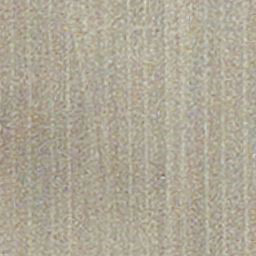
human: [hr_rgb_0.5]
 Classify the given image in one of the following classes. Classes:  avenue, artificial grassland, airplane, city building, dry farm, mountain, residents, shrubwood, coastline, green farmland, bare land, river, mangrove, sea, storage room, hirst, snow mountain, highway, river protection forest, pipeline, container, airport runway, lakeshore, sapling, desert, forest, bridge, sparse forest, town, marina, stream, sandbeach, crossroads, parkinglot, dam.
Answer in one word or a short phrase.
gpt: dry farm